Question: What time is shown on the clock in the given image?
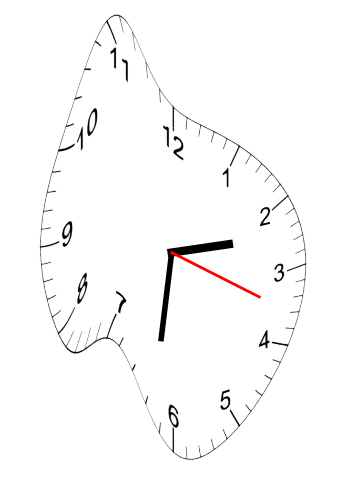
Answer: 02:31:18